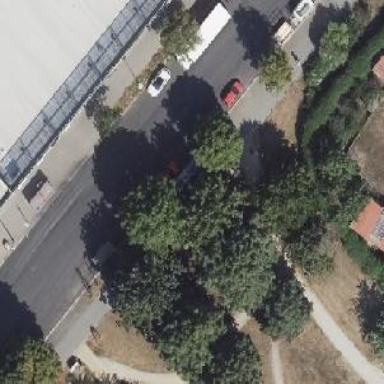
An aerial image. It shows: Park with broadleaved deciduous trees.